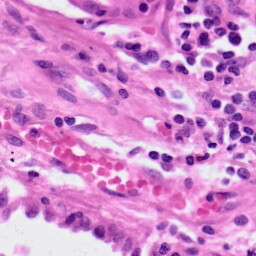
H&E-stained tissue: Lung